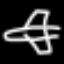
Label: airplane